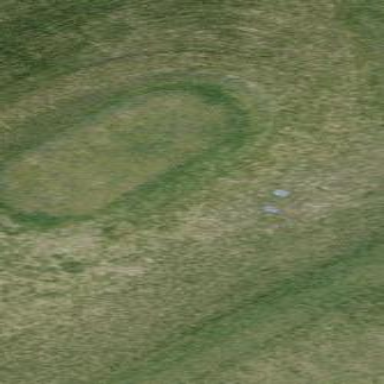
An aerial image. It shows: Golf tee.